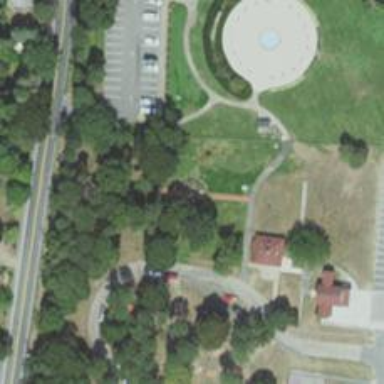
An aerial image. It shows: Memorial featuring statue.